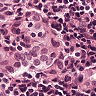
Metastatic tissue present: yes